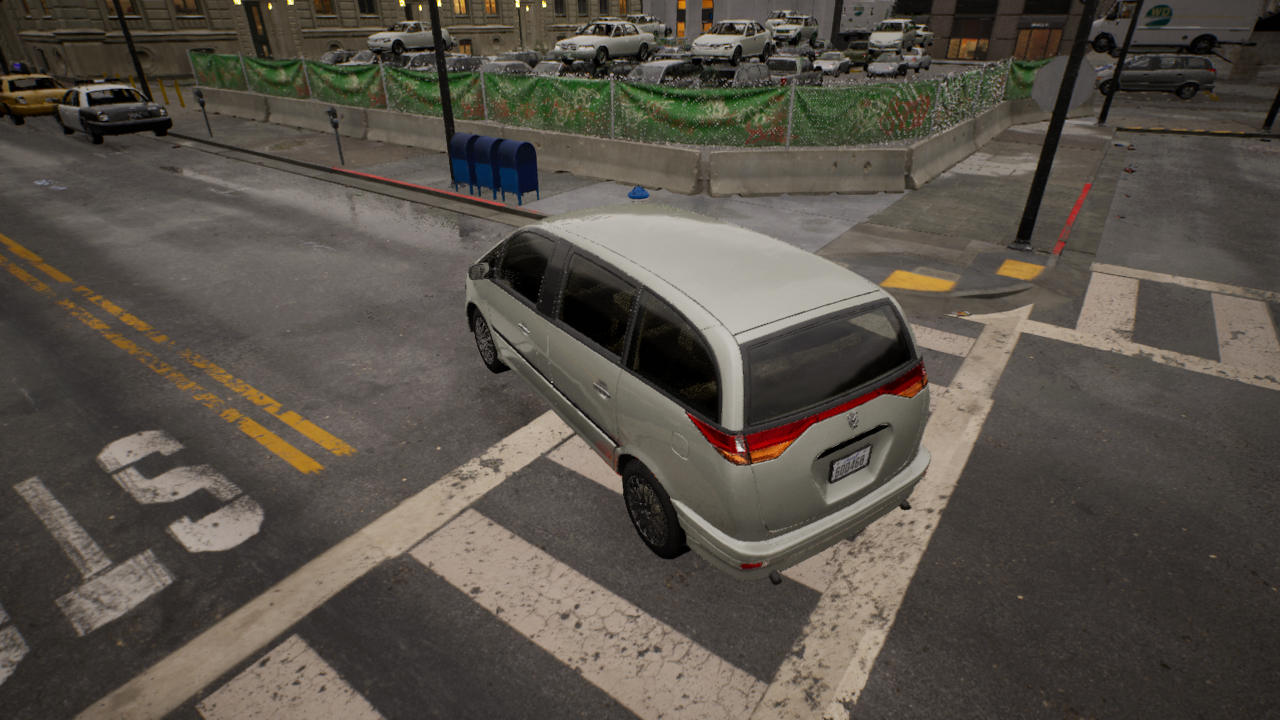
Venue: intersection
Lighting: golden hour
Vehicle rig: minivan